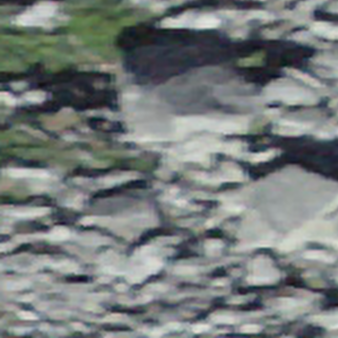
Label: bouldering_area